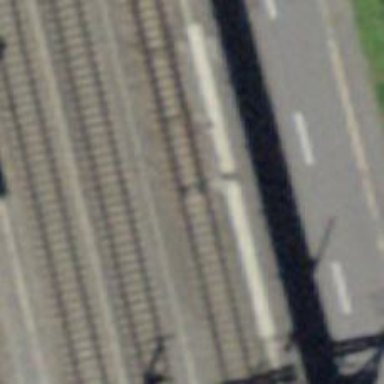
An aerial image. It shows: Railway switch.